Question: I have a form_for select where the options are being defined from within the model. I am trying to get it to display a placeholder option but cannot figure out how to.
'''
class Factoid < ActiveRecord::Base
attr_accessible :description, :name, :title
validates_presence_of :description, :name, :title
validates_uniqueness_of :title
NAMES = "Angela", "Geordie", "Jared", "Jennifer", "Kevin", "Matthew", "Oscar", "Owen", "Regina", "Todd", "Vaibhavi", "Zack"
UNRANSACKABLE_ATTRIBUTES = ["id", "updated_at"]
def self.ransackable_attributes auth_object = nil
(column_names - UNRANSACKABLE_ATTRIBUTES) + _ransackers.keys
end
end
'''
'''
<%= form_for @factoid, :html => { :class => 'form-horizontal' } do |f| %>
<div class="control-group">
<%= f.label :title, :class => 'control-label' %>
<div class="controls">
<%= f.text_field :title, :class => 'text_field' %>
</div>
</div>
<div class="control-group">
<%= f.label :description, :class => 'control-label' %>
<div class="controls">
<%= f.text_area :description, :class => 'text_area' %>
</div>
</div>
<div class="control-group">
<%= f.label :name, :class => 'control-label' %>
<div class="controls">
<%= f.select :name, :collection => Factoid::NAMES %>
</div>
</div>
<div class="form-actions">
<%= f.submit nil, :class => 'btn btn-primary' %>
<%= link_to t('.cancel', :default => t("helpers.links.cancel")),
factoids_path, :class => 'btn' %>
</div>
<% end %>
'''
The second issue is that the dropdown menu is displaying the word "collection" at the top of it (See screenshot below). How do I get read of that. Ideally I want to have a dropdown menu with a placeholder of "Names" that is also displayed at the top when the dropdown menu is opened.

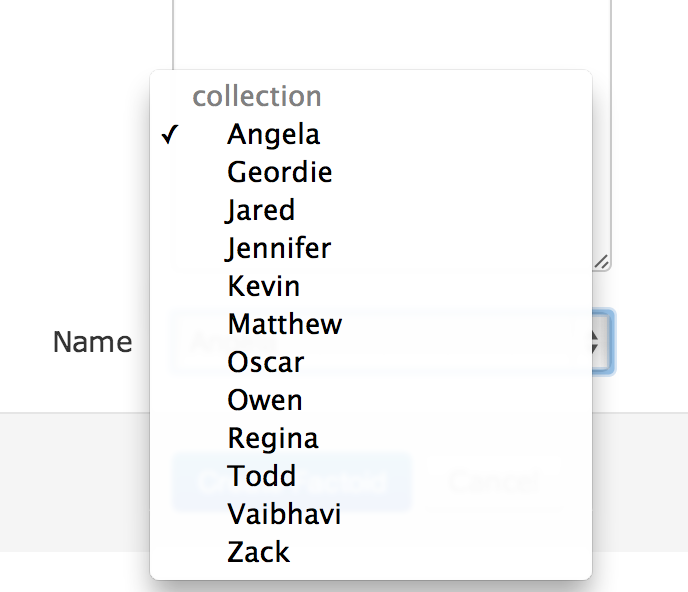
Answer: For your text field try something like:
'''
<%= f.text_field :title, :class => 'text_field', value: 'my_default_value' %>
'''
for your select try:
'''
<%= f.select :name, Factoid::NAMES %>
'''
See <URL>.